Question: I made a button above a pickerView to dismiss it.
and I think I made it,
here the the code that initiates the pickerView as well as its dismiss button.
'''
UIPickerView *tempPickerView = [[[UIPickerView alloc] initWithFrame:
CGRectMake(kPickerViewX, kPickerViewY, kPickerViewWidth, kPickerViewHeight)] autorelease];
tempPickerView.showsSelectionIndicator = YES;
tempPickerView.delegate = self;
tempPickerView.dataSource = self;
UIButton *pickerButton = [[UIButton alloc] initWithFrame:CGRectMake(0, -32, 52, 32)];
[pickerButton setBackgroundImage:[UIImage imageNamed:@"week.png"]
forState:UIControlStateNormal];
[pickerButton addTarget:self action:@selector(hidePicker)
forControlEvents:UIControlEventTouchUpInside];
[tempPickerView addSubview:pickerButton];
[tempPickerView bringSubviewToFront:pickerButton];
[pickerButton release];
[self.view addSubview:tempPickerView];
return tempPickerView;
'''
and it looks like this:

that button is at the upper left cornor of the pickerView, forget about the "week", it is just a temporary name.
Problem is, I can't touch this button, everytime I tried to touch it, I just directly touched things behind it such as the talbeViewCell.
Is is because I added the button outside of the pickerView's frame?
I mean the coordinate of the button's origin is (0, -32),
so that it would be displayed above the pickerView, is there any problems with the coordinate?
Can anyone tell how to fix this problem?
Thanks a lot and a lot!!!
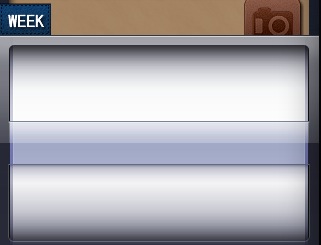
Answer: The problem is that you have placed the button outside the bounds of its parent view. iOS now does this (simplified, not 100% correct but you get the deal):
- - 'hitTest:withEvent:''UIWindow'- 'hitTest:withEvent:''hitTest:withEvent:'- 'hitTest:withEvent:''nil''hitTest:withEvent:'
The <URL> explicitly says:
> Points that lie outside the receiver's bounds are never reported as hits, even if they actually lie within one of the receiver's subviews.
The problem now is that your button is outside of its parent view. So 'hitTest:withEvent:' determines that the touch coordinate is not inside the bounds of the picker view and never bothers to ask its child (the button) whether it might be hit.
You could subclass the picker and override the 'hitTest:withEvent:' method to "fix" this, but the real fix is to move the button so its a sibling of the picker, not a child.